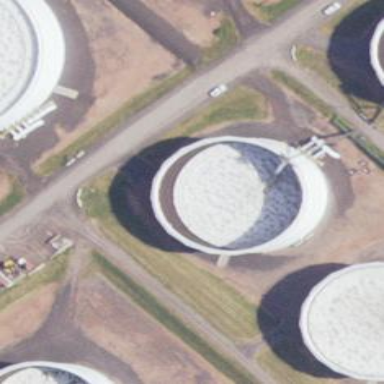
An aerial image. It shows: Building with storage tank.